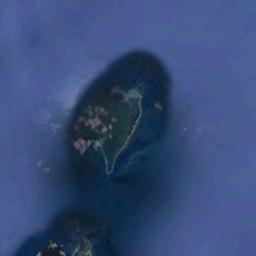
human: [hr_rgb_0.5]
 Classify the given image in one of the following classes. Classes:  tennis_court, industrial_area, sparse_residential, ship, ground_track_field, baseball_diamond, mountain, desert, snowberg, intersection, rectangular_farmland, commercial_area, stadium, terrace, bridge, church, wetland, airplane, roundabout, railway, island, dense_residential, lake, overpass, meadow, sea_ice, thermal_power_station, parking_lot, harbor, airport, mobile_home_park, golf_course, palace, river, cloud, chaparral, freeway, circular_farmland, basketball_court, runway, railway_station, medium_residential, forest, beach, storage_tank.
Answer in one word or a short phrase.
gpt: island